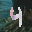
Label: 4